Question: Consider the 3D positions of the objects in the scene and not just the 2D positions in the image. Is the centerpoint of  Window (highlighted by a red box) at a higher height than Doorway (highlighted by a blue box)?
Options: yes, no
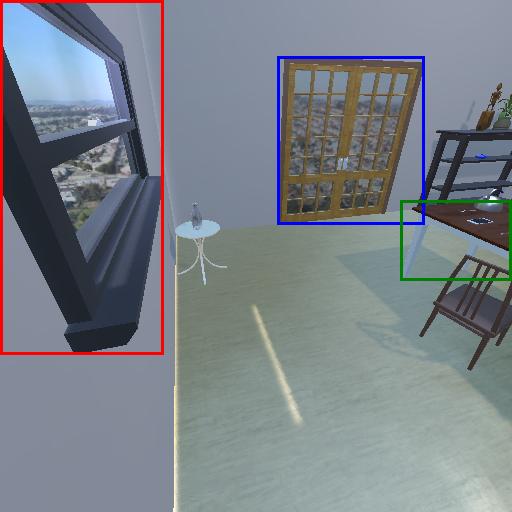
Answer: yes